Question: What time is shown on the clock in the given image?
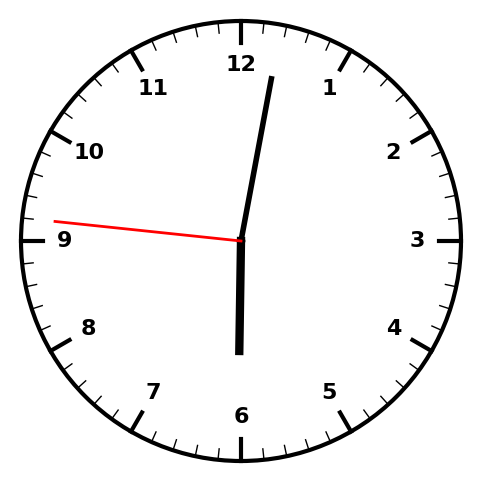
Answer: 06:01:46